Question: Line 34 - if I don't pass a data at run time I get an exception
> Input string was not in a correct format
...but when I pass data I don't. Plus I thought I have converted the string into an integer value so why is the exception message saying input string?

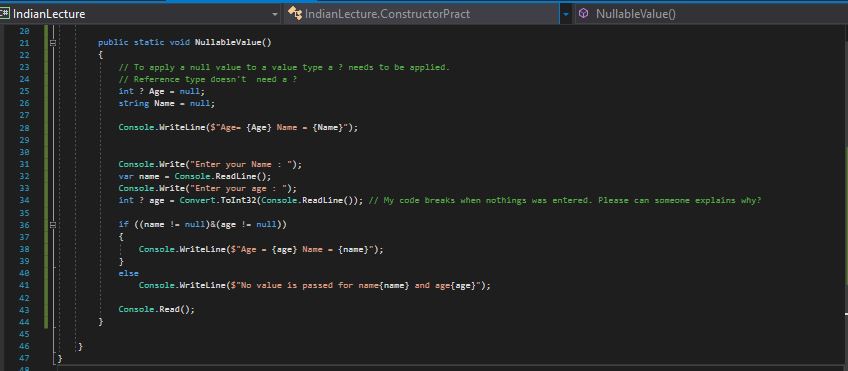
Answer: # What's happening?
You're getting the exception because
'Console.Readline' always returns a string which you then pass to 'Convert.ToInt32' and 'Convert.ToInt32' throws an exception if an empty string is passed in.
This short sample demonstrates the problem you're hitting.
'''
try {
Convert.ToInt32(""); // Let's see how ToInt32 behaves for empty strings
} catch (Exception ex ) {
Console.WriteLine($"{ex.GetType()} -> {ex.Message}");
}
'''
Output:
'''
System.FormatException -> Input string was not in a correct format.
'''
# Possible fix
Something like this should help.
'''
var ageStr = Console.ReadLine();
int? age = !string.IsNullOrEmpty(ageStr)
? Int32.Parse(ageStr);
: null;
'''
---
Since you're working with user input 'int.TryParse' may be a better candidate.
'''
var ageStr = Console.ReadLine();
int age;
bool success = Int32.TryParse(ageStr, out age);
if( !success ) {
Console.WriteLine($"'{ageStr}' is not an acceptable value for age.");
}
'''